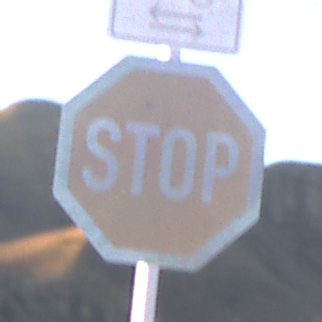
Verkehrszeichen: Stop
Zusatzzeichen oben: RichtungsangabeDurchPfeile9
Umgebung: Outdoor, Nature
Tageszeit: SunriseSunset
Wetter: Clear
Licht: Natural
Jahreszeit: NotSpecified
Kontrast: HighContrast